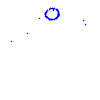
Particle: proton